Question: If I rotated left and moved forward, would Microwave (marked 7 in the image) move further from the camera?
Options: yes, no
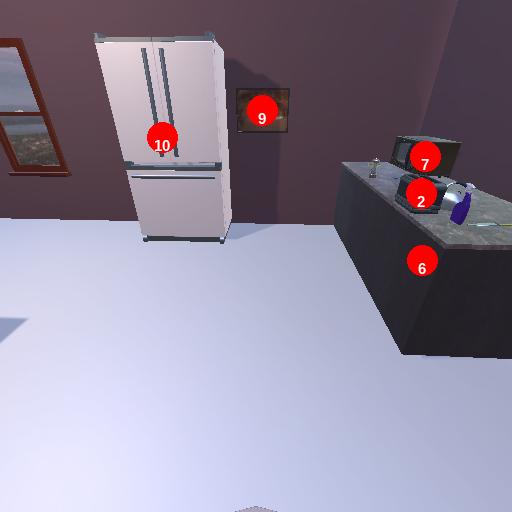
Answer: yes